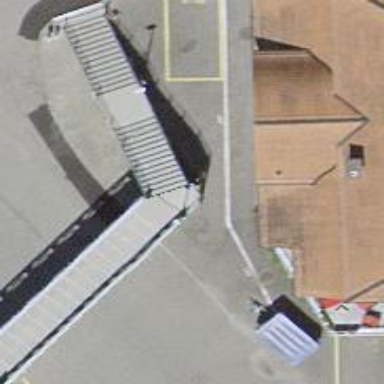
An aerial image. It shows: Road with steps.